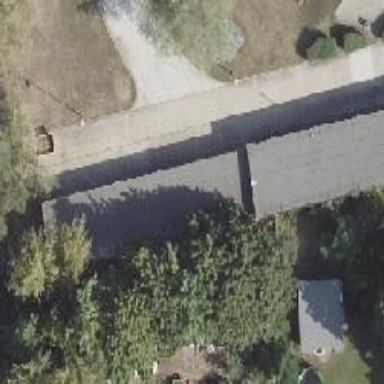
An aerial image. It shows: Group of garages.